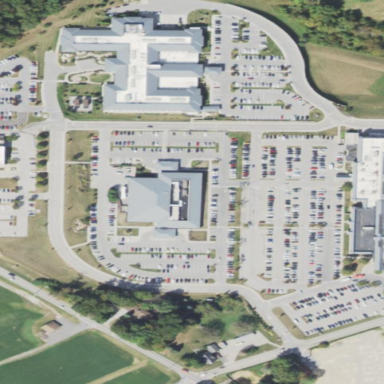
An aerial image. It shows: Healthcare clinic is depicted in the image.